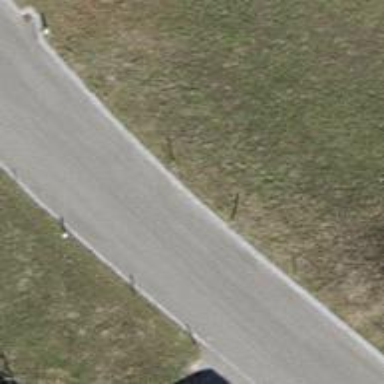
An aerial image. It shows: Tertiary road with asphalt surface.